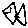
Label: fish